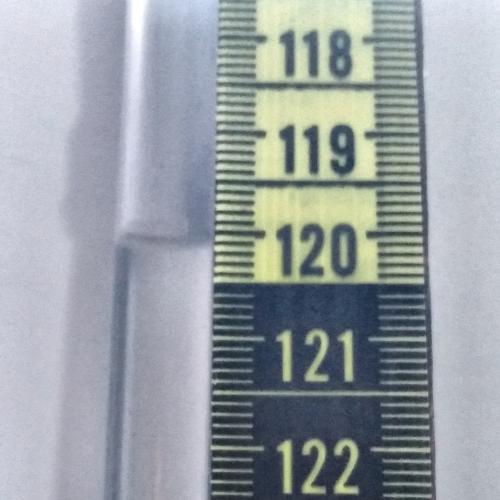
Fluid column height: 120.1 cm